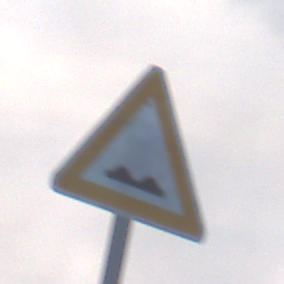
Verkehrszeichen: UnebeneFahrbahn
Umgebung: Outdoor, Nature
Tageszeit: SunriseSunset
Wetter: PartlyCloudy
Licht: Natural
Jahreszeit: NotSpecified
Kontrast: LowContrast